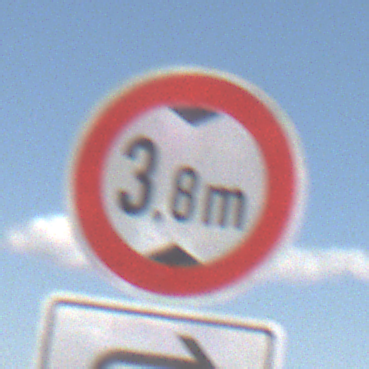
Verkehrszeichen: TatsaechlicheHoehe
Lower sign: RichtungsangabeDurchPfeile5
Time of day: Midday
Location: Outdoor (Nature)
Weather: Clear
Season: NotSpecified
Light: Natural